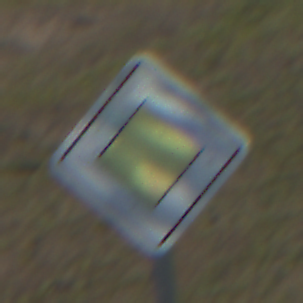
Verkehrszeichen: Vorfahrtsstrasse
Umgebung: Outdoor, Nature
Tageszeit: MorningAfternoon
Wetter: PartlyCloudy
Licht: Natural
Jahreszeit: NotSpecified
Kontrast: HighContrast